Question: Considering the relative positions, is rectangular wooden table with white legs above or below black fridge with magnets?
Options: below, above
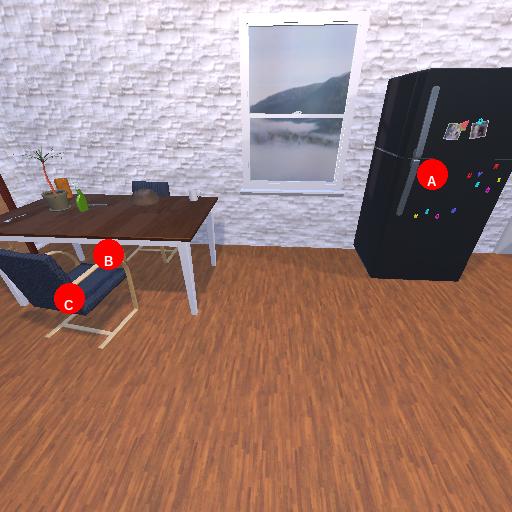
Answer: below